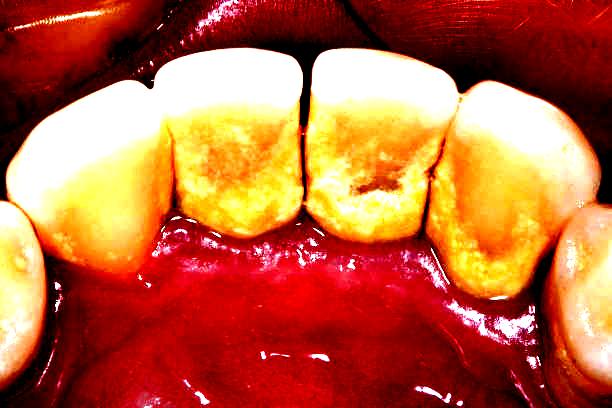
Condition: Calculus